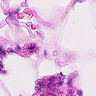
Metastatic tissue present: no